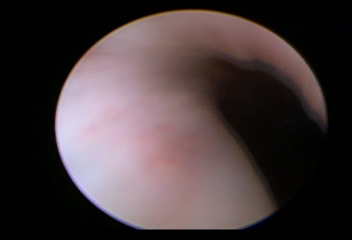
Modality: WLC
Class: Normal mucosa
Bladder cancer association: No